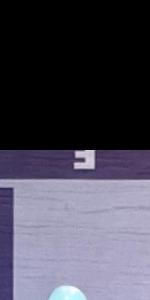
Label: Empty